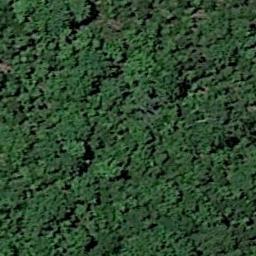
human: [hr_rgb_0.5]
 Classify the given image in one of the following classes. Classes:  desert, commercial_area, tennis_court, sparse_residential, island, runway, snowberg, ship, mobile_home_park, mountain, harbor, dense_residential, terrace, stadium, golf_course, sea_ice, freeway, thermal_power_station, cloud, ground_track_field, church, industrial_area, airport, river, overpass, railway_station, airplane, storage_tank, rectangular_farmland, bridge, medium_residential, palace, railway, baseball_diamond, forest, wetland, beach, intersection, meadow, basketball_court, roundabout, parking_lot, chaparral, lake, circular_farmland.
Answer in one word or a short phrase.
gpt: forest